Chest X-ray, PA view. Patient: 29 years old, sex F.
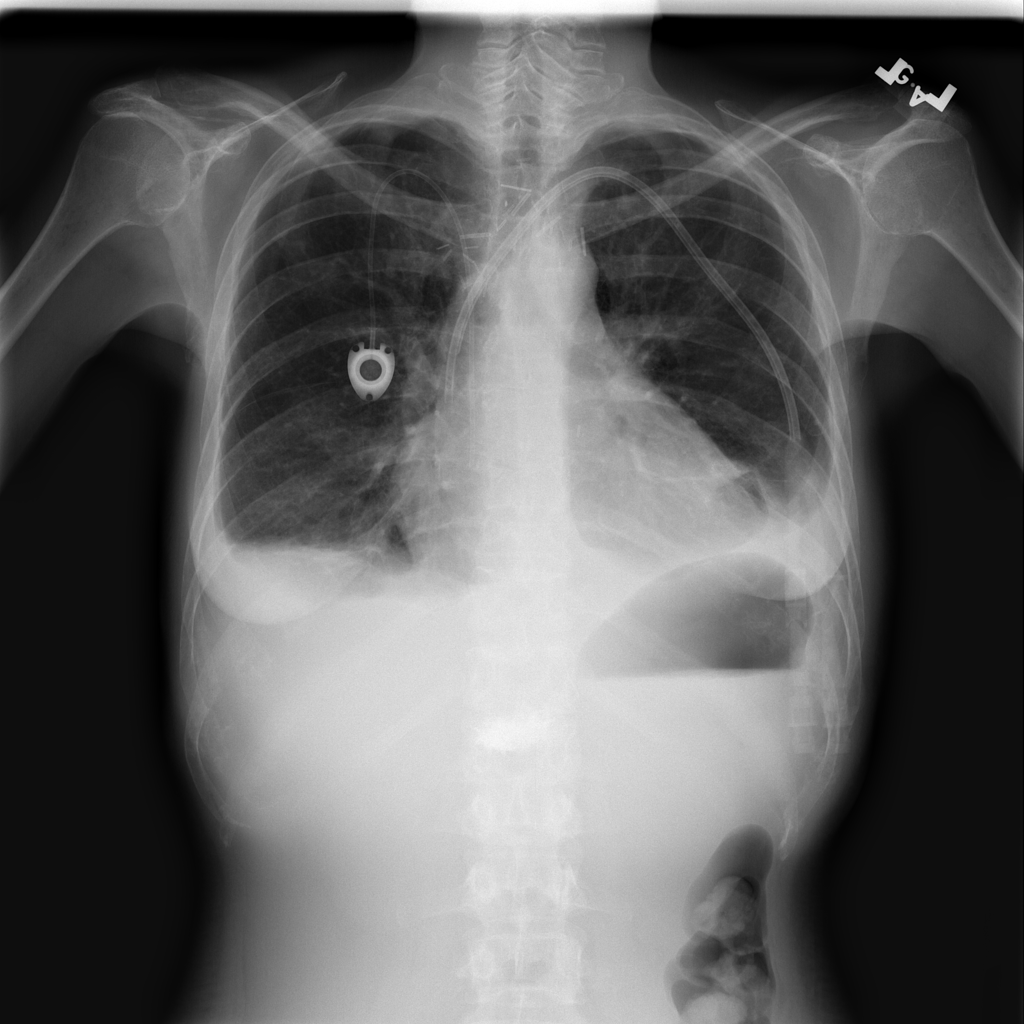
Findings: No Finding